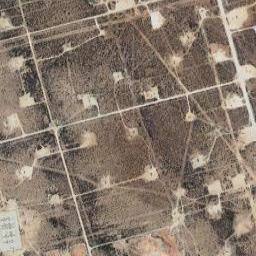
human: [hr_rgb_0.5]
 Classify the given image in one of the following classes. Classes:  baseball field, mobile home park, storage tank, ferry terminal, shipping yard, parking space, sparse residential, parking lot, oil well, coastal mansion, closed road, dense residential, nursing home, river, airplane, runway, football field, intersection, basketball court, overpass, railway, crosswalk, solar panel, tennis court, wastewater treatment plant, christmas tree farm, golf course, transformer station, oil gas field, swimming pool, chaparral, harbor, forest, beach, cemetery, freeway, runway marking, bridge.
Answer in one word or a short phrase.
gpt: oil gas field